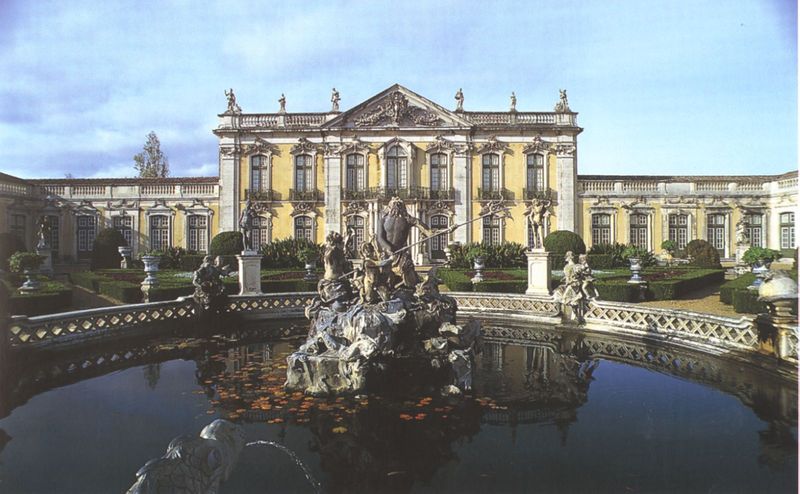
Titel: Königspalast
Künstler: Jean Baptiste Robillion
Standort: Queluz, Palacio (EU - P)
Schlagwörter: blau, himmel, wasser, wolken, gelb, fenster, frankreich, marmor, säule, säulen, dach, gebäude, park, parkanlage, schloss, wolke, architektur, barock, spiegelung, busch, gold, reich, brunnen, garten, skulptur, statue, fassade, lanze, büste, vasen, geländer, foto, fotografie, palast, balustrade, fisch, statuen, herrschaftlich, anwesen, residenz, seerosen, reichtum, wasserspeier, mittelrisalit, gartenanlage, schönbrunn, potsdam, gartenseite, prunkvoll, speier, neptun, poseidon, bust, buchsbaumhecken, neptunbrunnen, ewasserspiel